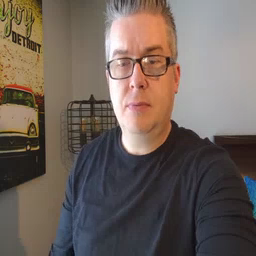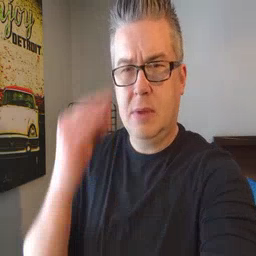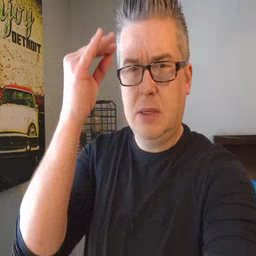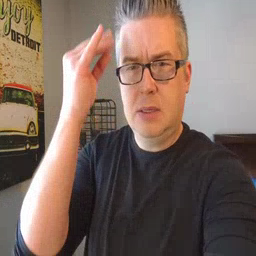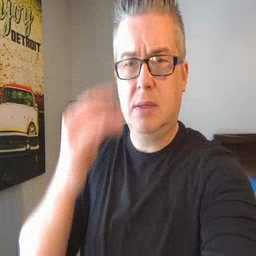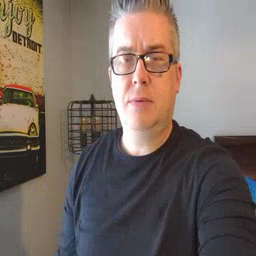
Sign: think